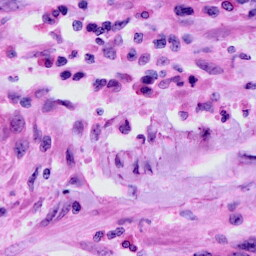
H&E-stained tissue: Cervix